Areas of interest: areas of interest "Guangzhou Sport University Tennis Center"
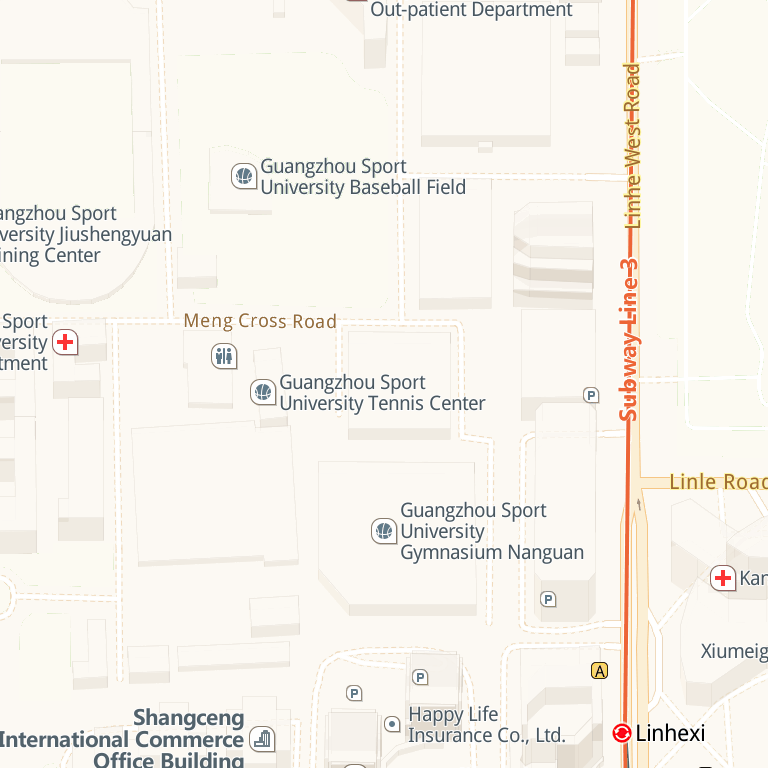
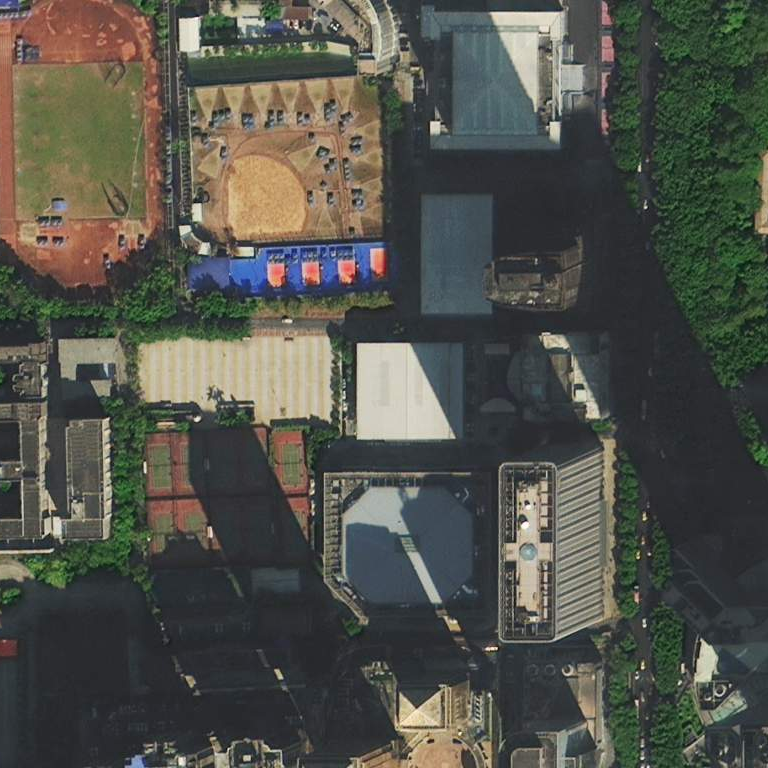